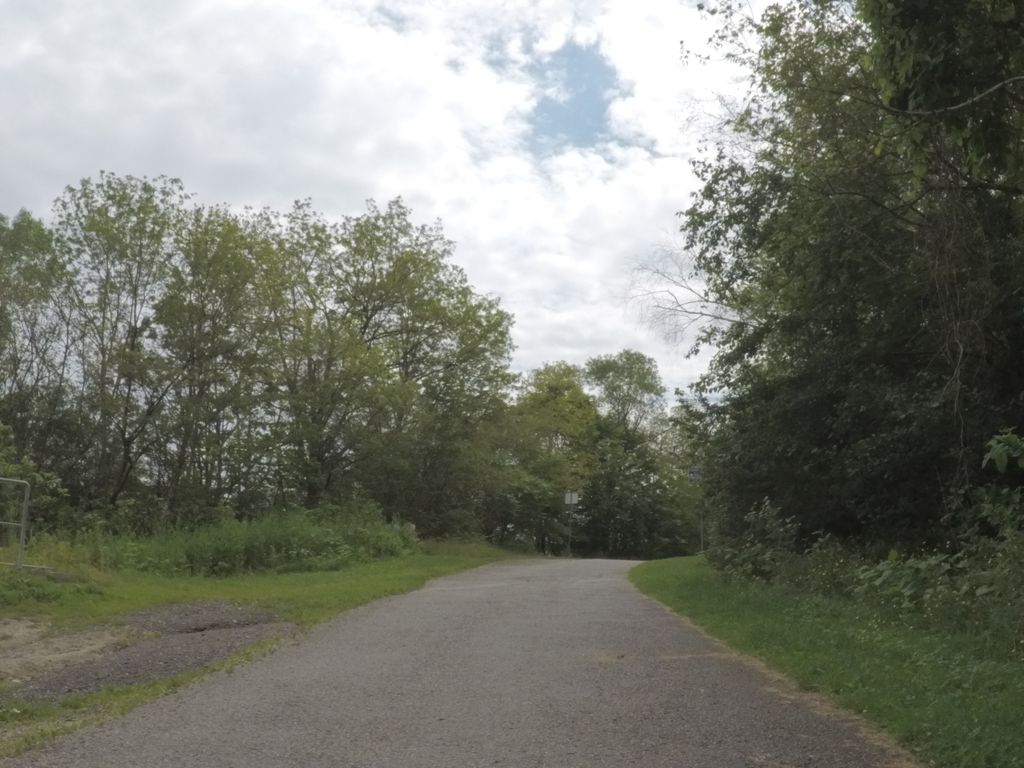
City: toronto